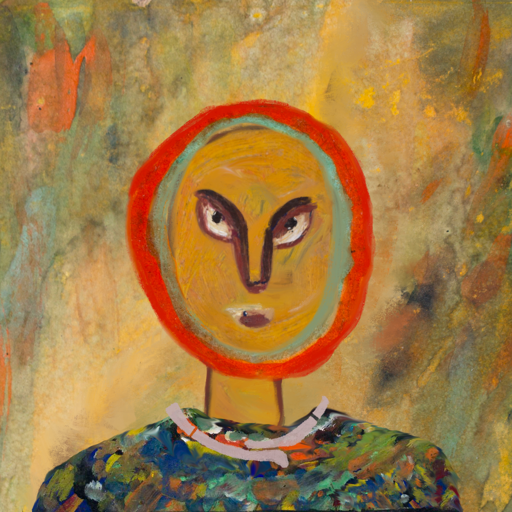
Background: Comrade, Head And Neck Front: After_Raid, Face Front: After_Raid, Bust: An_Impression, Hair Front: Sisters, Head Accessory: Blank, Second Necklace: Blank, Necklace: Hypocrite_2, Baby: Blank